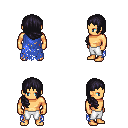
a pixel art fantasy rpg character, male body template, human, tanned skin, blue tattered cape, white pants, raven right-swept hairstyle, four views (front, back, left, right), 2x2 character sprite sheet, small pixel art, hard edges, no anti-aliasing